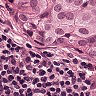
Metastatic tissue present: yes